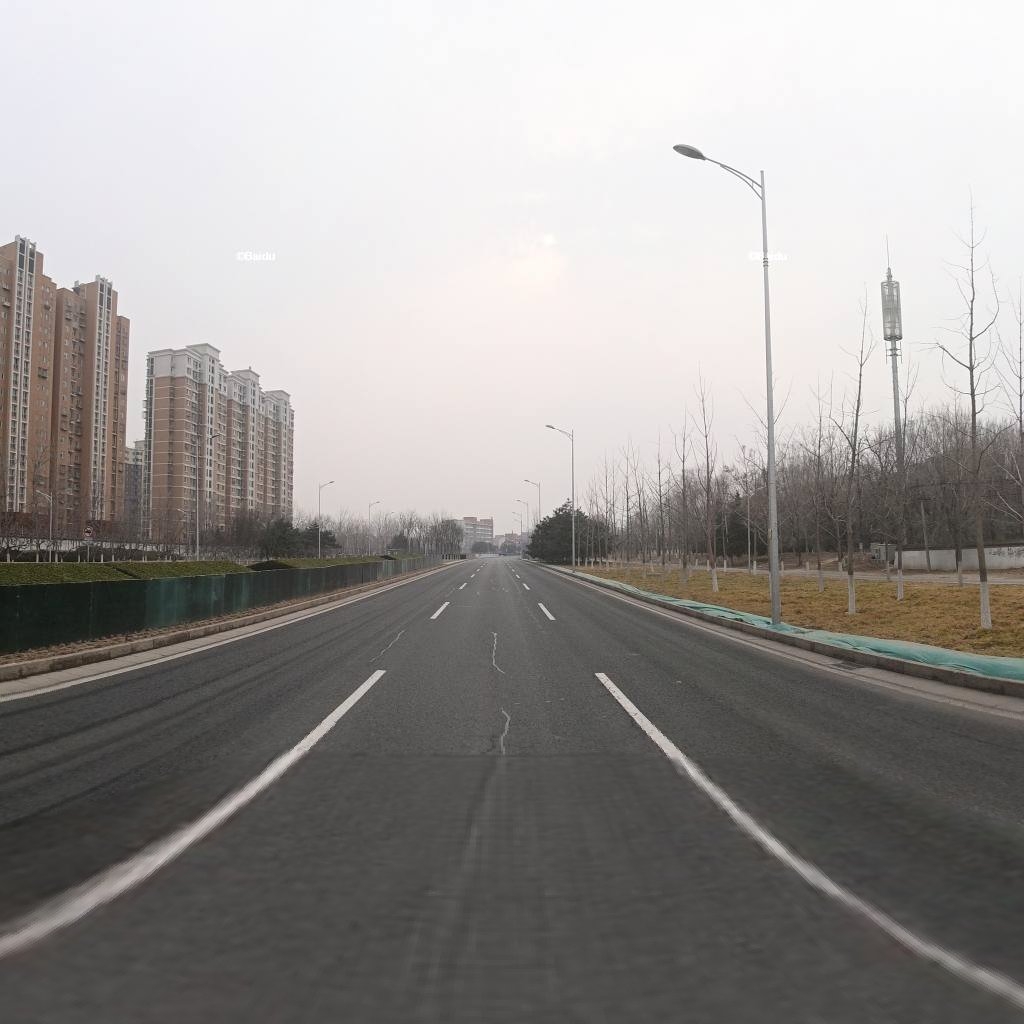
Region: Haidian
Road damage annotations: longitudinal patch, longitudinal patch, longitudinal patch